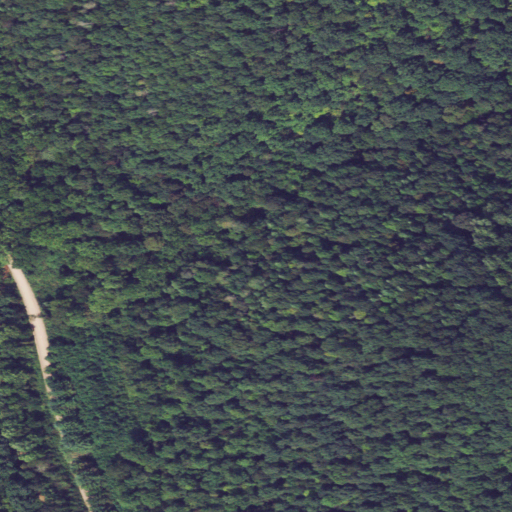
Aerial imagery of valley in Ohio named Walker Hollow containing deciduous forest, open development, mixed forest, and low intensity development